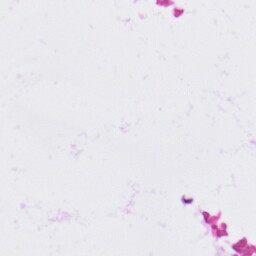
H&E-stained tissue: Colon